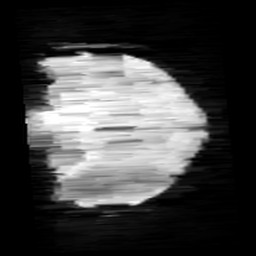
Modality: minIP
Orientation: coronal
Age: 10
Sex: female
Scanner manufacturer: siemens
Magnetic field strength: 3 T
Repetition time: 0.027 s
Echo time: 0.02 s